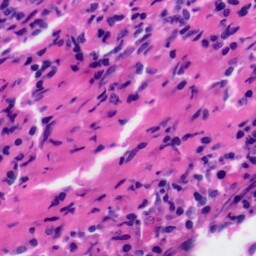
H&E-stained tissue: Tonsil